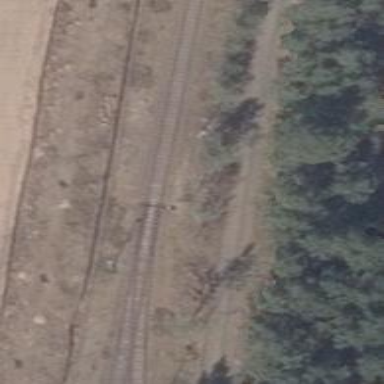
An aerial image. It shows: Railway switch.